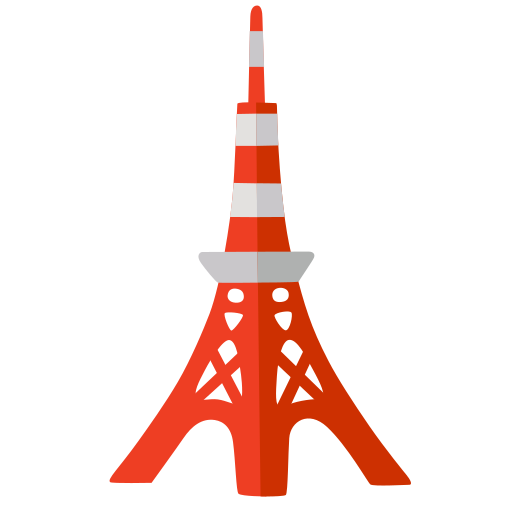
Emoji: 🗼